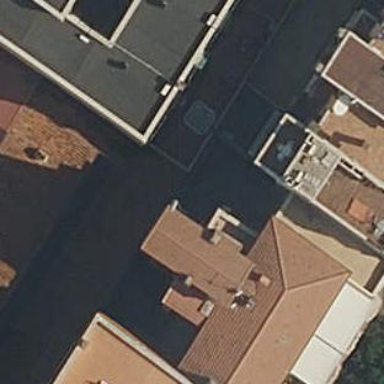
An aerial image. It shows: Flat-roofed apartment building.